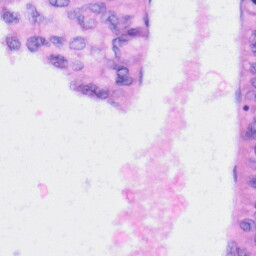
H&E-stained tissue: Liver